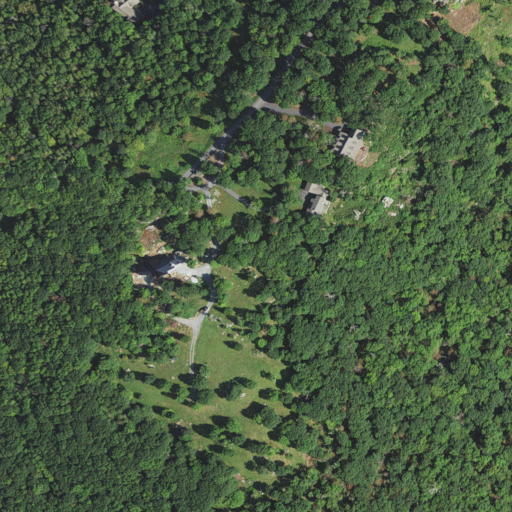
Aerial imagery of mountain in North Carolina named Rocky Knob containing deciduous forest and open development